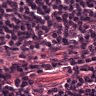
Metastatic tissue present: no